Field crop: maize
Growth stage: 2
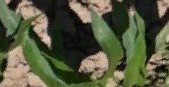
Species: maize